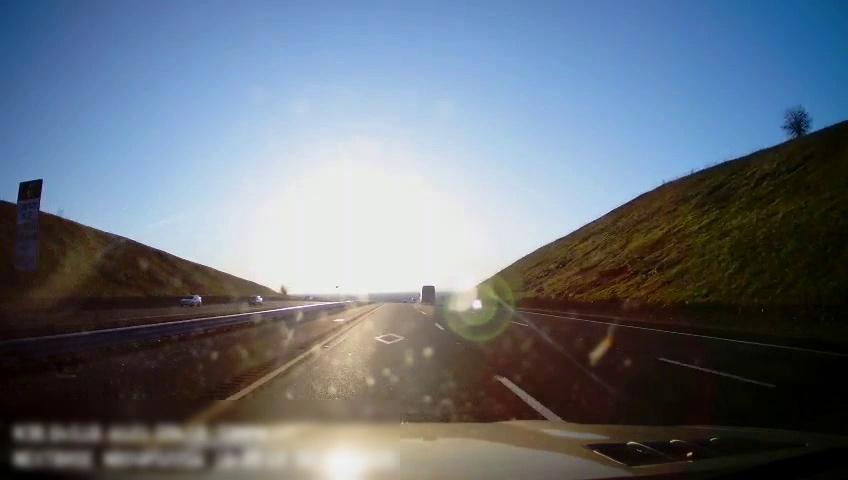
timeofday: Day
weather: Sunny
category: Drivable Space
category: Drivable Space
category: Vehicles | Truck
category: Vehicles | Car
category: Vehicles | SUV
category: Lanes | Current Lane
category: Lanes | Current Lane
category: Lanes | Alternate Lane
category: Lanes | Alternate Lane